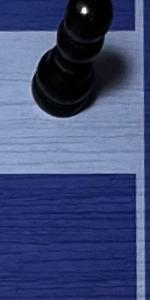
Label: Empty